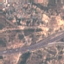
Land use / land cover class: Highway